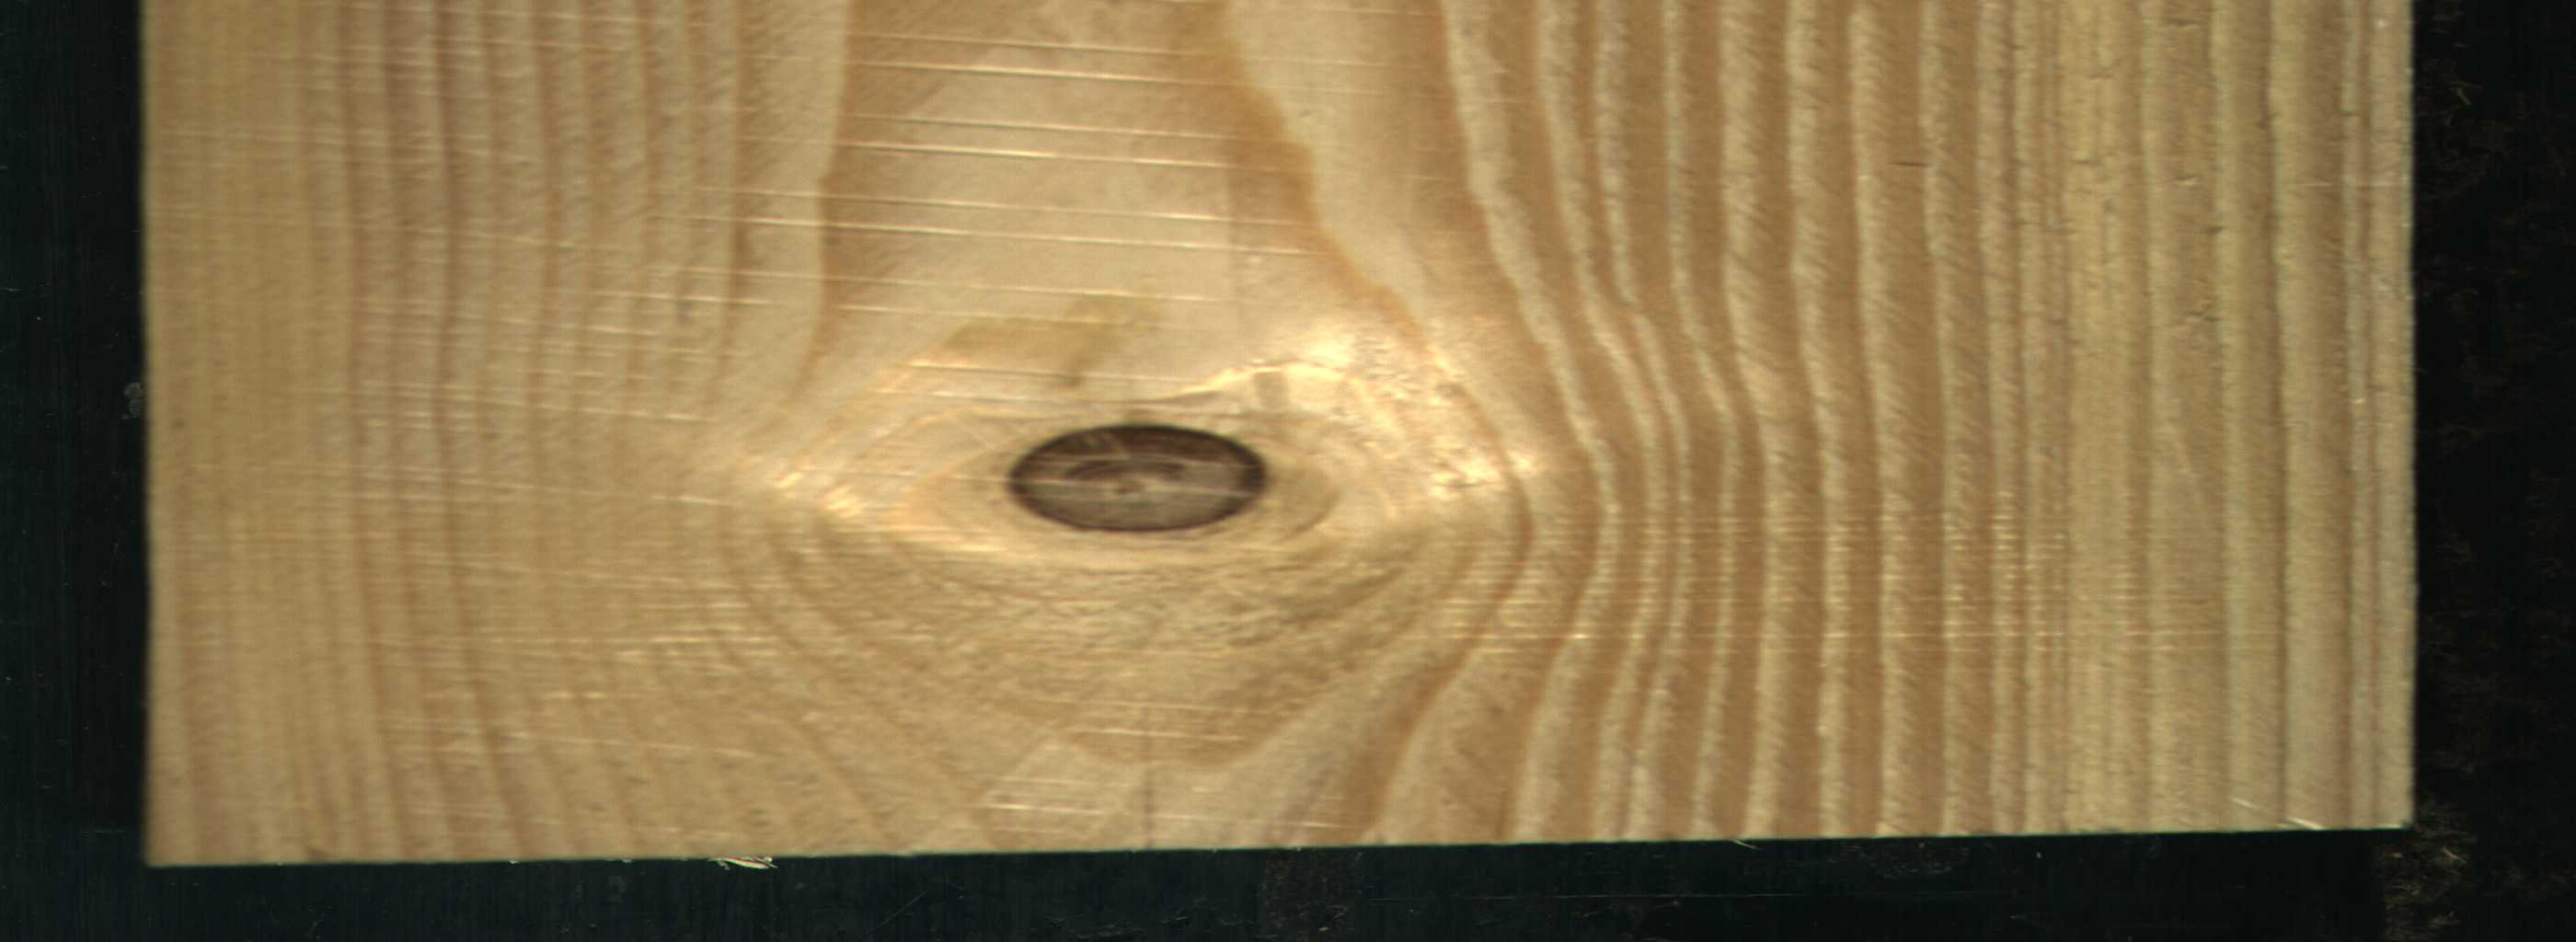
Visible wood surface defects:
Dead_Knot